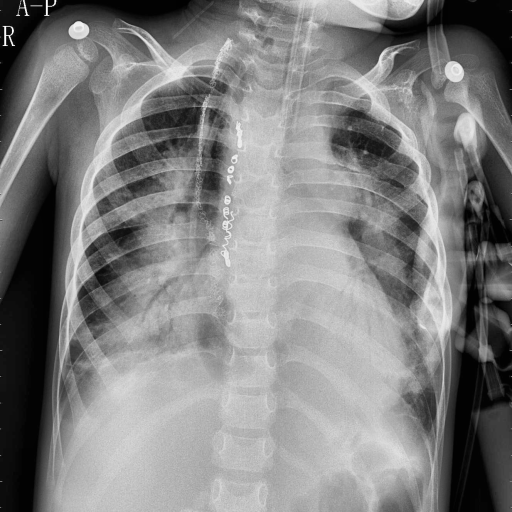
Finding: PNEUMONIA